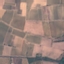
Land use / land cover class: PermanentCrop